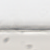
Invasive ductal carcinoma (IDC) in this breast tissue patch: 0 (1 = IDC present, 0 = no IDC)